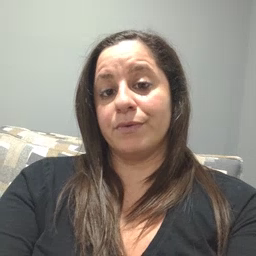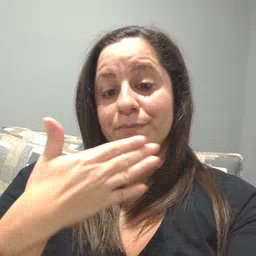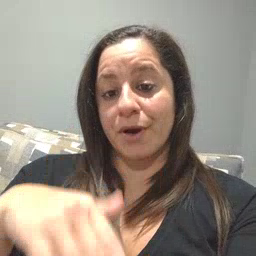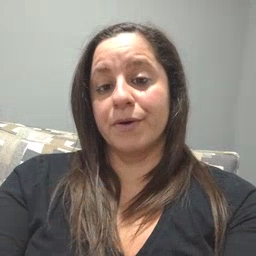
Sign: bad